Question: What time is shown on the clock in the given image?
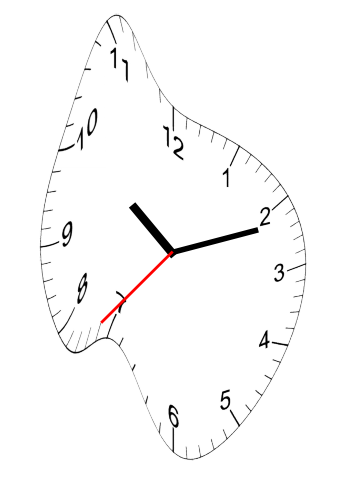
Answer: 10:11:37